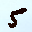
Label: 5